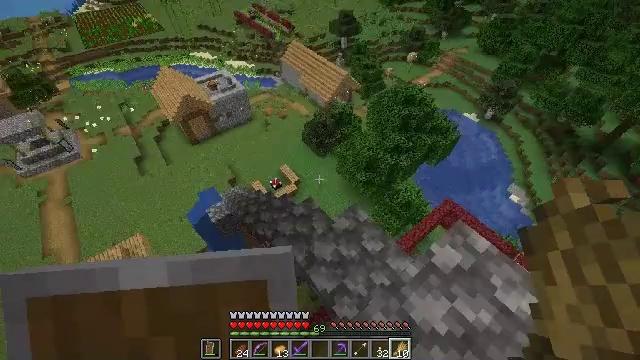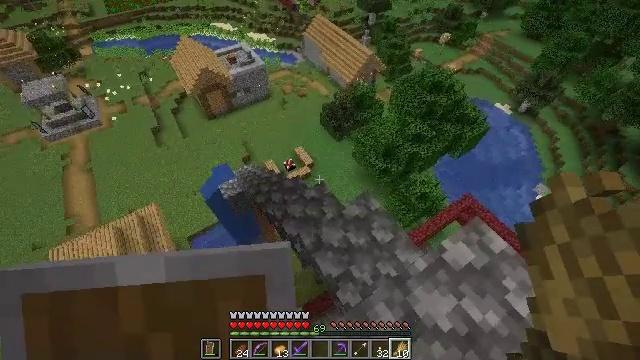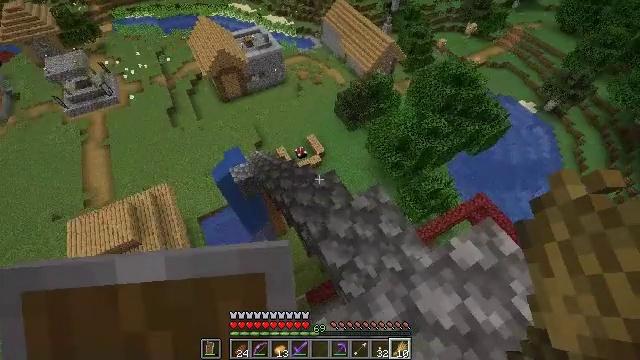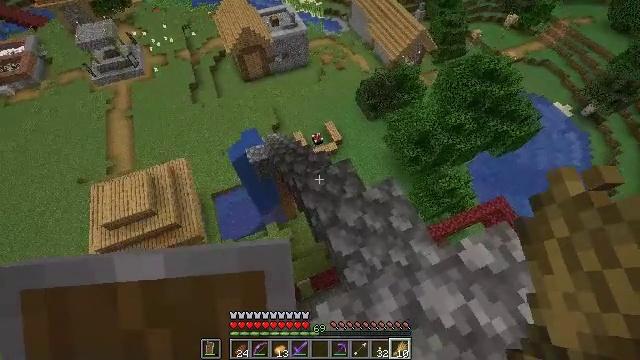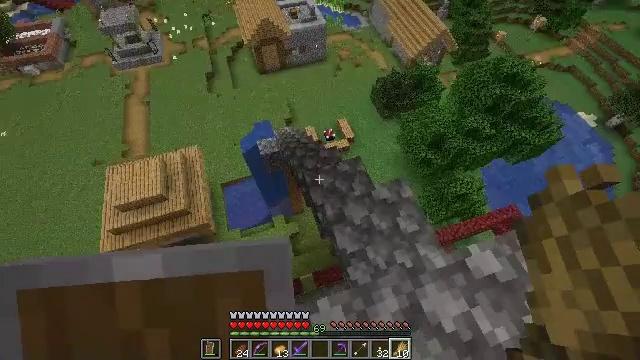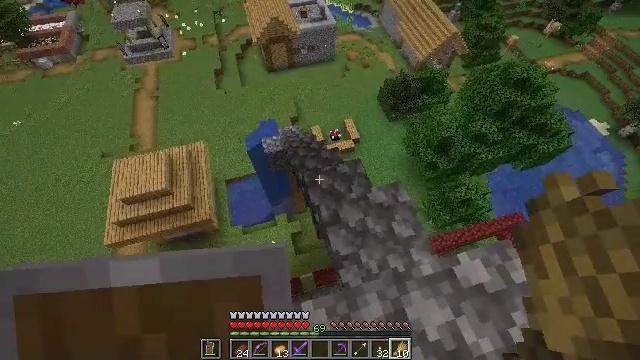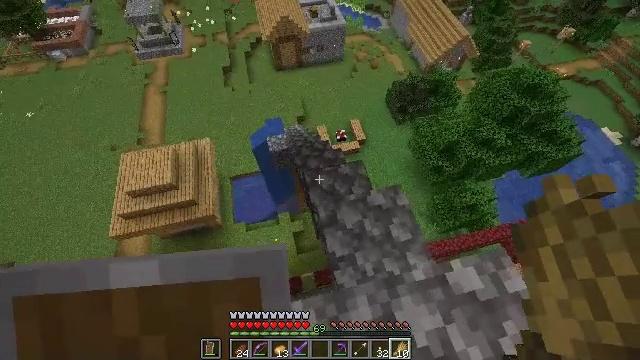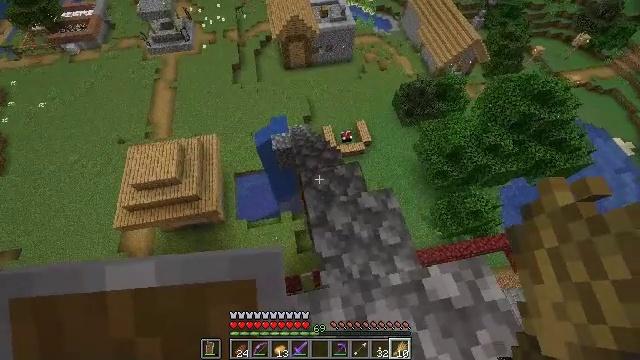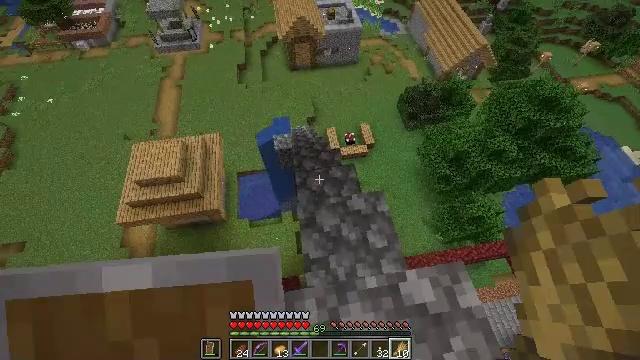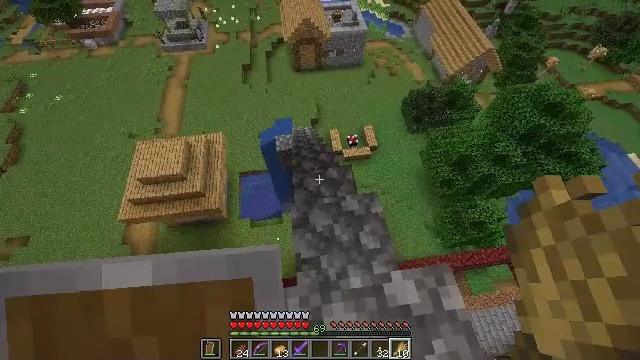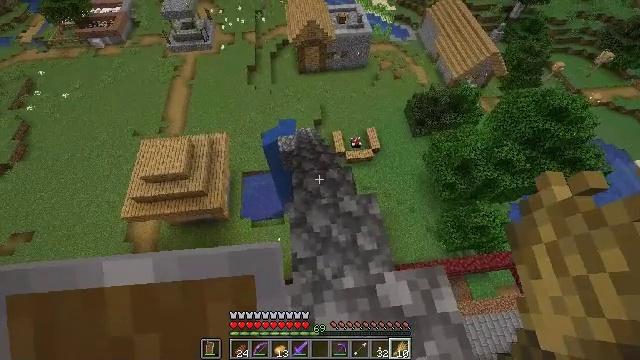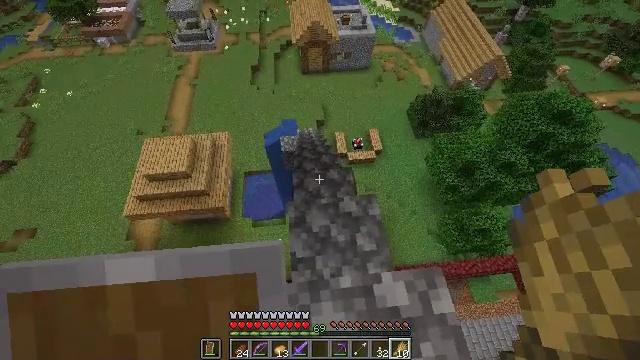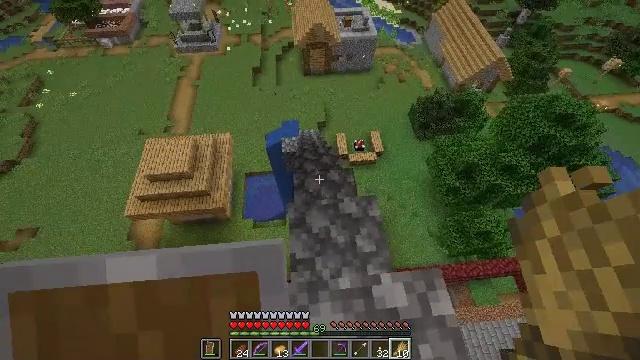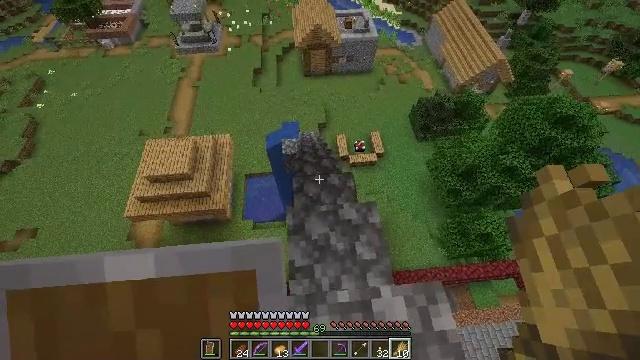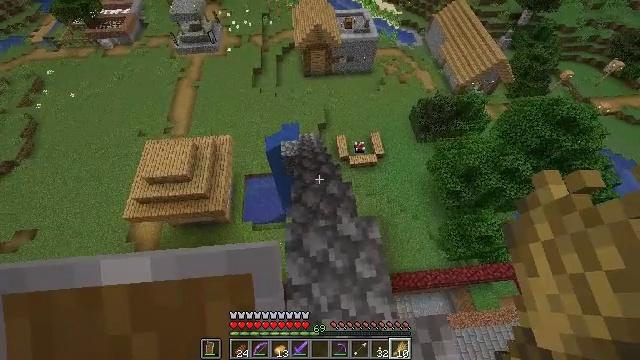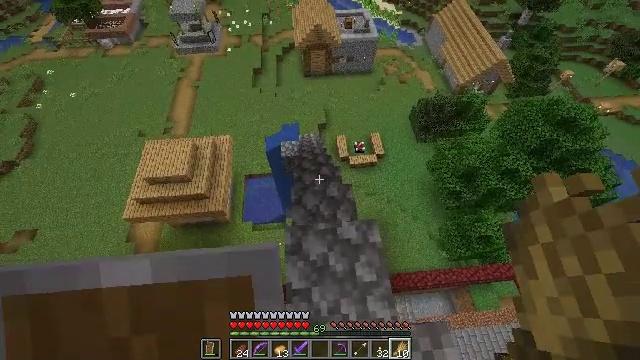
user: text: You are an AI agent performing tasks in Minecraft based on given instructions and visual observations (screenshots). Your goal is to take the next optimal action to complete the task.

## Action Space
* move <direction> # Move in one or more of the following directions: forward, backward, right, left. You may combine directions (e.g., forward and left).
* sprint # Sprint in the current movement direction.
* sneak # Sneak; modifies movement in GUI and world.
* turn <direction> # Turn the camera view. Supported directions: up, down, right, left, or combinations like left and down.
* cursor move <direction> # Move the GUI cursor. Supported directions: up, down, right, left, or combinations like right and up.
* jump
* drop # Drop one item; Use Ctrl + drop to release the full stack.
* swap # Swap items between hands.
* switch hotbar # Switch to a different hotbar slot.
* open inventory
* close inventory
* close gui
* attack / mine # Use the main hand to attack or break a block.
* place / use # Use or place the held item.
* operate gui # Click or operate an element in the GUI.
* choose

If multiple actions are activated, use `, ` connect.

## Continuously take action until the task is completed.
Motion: motion action
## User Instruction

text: Enchant a book to create an enchanted book.
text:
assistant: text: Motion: turn left and down
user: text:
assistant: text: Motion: turn left and down
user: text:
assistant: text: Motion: turn left and down
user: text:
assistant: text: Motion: turn left
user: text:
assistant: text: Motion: move right, turn left
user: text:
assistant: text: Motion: move right, turn left
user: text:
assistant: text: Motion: move right, turn left
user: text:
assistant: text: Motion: turn left
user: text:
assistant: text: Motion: turn left
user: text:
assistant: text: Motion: turn left
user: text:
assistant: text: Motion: no_op
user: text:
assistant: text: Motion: no_op
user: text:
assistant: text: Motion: move forward
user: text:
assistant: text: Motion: move forward
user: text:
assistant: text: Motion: move forward
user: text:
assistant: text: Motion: no_op
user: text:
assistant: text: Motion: move forward
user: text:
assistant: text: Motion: move forward
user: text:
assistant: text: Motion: move forward
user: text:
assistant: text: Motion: move forward
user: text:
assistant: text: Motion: move forward
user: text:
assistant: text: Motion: move forward
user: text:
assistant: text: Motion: move forward
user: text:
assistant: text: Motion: move forward
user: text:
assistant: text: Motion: move forward
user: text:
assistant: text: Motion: move forward
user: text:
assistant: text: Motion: move forward
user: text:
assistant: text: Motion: move forward
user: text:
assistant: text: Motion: move forward
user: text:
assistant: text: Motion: move forward